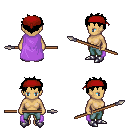
a pixel art fantasy rpg character, female body template, human, tanned skin, lavender cape, teal pants, black bedhead hairstyle, red bandana, metal boots, spear, four views (front, back, left, right), 2x2 character sprite sheet, small pixel art, hard edges, no anti-aliasing